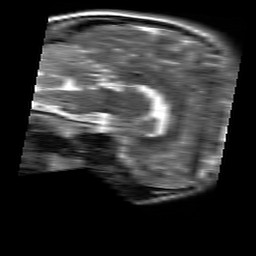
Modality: T2w
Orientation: sagittal
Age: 21
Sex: female
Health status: healthy
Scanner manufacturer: siemens
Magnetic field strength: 3 T
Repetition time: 4.01 s
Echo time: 0.116 s